Field crop: maize
Growth stage: 2
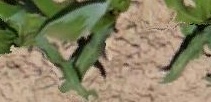
Species: maize